Interaction volume radius: 5 \u00c5
Interaction volume height: 10 \u00c5
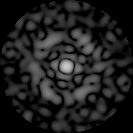
Disorder parameter: 0.7322